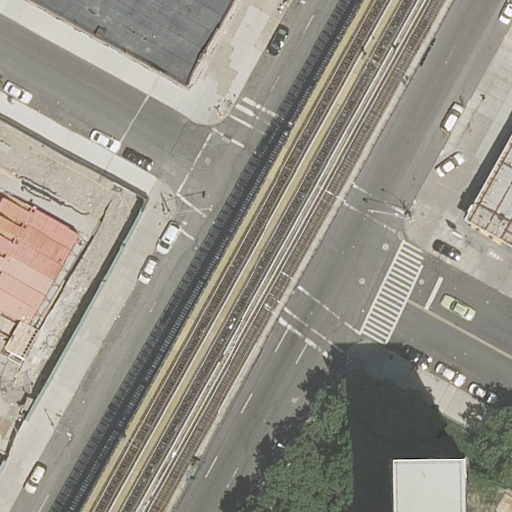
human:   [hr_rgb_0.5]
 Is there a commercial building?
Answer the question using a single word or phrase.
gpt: no

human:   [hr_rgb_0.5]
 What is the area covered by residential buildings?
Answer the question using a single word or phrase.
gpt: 3962m2

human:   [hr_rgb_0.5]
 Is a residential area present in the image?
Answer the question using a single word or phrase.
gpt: yes

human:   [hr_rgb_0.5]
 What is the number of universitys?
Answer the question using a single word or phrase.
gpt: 1

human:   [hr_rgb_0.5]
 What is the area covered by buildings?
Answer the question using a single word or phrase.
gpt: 3962m2

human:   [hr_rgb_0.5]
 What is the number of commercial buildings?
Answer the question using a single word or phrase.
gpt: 0

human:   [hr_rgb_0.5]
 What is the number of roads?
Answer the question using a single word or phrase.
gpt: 3

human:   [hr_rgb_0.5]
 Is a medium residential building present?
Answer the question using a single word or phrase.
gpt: no

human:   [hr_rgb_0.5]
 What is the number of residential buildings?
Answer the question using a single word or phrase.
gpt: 2

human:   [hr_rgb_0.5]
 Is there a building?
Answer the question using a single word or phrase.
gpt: yes

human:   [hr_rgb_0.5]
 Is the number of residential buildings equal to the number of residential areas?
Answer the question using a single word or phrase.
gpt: no

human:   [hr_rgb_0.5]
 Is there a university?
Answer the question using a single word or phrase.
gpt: yes

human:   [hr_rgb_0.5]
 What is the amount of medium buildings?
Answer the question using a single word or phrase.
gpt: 0

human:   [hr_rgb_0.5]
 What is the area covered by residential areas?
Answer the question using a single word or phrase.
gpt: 4140m2

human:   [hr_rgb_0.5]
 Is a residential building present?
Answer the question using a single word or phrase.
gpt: yes

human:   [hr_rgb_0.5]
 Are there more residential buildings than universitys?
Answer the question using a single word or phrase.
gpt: yes

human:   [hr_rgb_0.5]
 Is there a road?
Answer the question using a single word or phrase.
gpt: yes

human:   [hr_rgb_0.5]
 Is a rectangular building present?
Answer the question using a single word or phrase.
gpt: no

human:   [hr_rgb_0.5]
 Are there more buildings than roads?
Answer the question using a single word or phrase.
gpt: no

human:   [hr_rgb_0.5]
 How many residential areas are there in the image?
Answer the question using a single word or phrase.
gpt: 1

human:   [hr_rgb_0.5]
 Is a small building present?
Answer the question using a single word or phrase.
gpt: no

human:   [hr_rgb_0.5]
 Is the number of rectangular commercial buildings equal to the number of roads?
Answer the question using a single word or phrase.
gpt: no

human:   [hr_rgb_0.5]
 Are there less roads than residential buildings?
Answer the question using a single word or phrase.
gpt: no

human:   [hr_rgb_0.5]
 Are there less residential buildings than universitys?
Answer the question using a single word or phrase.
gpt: no

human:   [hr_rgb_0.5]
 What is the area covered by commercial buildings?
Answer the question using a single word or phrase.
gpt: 0m2

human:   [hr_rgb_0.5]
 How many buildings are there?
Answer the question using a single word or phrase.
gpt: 2

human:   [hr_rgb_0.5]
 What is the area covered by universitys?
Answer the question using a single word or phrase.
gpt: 10640m2

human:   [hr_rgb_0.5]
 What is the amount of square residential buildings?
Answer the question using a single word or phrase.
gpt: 0

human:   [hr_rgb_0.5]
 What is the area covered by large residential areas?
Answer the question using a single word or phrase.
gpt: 4140m2

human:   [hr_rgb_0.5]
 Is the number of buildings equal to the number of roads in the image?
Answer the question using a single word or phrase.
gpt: no

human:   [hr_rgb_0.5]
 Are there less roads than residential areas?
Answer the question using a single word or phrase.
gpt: no

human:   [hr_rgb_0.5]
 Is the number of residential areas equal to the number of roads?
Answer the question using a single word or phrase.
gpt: no

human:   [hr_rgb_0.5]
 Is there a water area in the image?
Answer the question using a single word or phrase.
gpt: no

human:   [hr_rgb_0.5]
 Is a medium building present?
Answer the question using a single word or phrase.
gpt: no

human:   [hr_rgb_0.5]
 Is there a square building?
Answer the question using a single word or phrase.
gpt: no

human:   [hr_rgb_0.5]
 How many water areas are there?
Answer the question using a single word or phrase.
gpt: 0

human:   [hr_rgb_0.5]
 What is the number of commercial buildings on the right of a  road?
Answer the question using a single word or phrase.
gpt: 0

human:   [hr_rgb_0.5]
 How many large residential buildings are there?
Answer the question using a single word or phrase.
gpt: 2

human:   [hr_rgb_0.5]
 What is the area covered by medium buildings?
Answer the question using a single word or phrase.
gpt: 0m2

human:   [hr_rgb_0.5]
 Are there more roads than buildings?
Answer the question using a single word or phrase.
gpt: yes

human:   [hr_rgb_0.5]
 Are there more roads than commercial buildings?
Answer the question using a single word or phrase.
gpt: yes

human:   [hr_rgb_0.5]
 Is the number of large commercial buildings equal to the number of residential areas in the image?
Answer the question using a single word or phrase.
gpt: no

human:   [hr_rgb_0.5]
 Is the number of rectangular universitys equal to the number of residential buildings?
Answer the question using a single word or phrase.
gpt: no

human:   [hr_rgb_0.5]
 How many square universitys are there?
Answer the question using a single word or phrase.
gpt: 0

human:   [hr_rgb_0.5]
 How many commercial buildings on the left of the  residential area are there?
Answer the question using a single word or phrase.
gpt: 0

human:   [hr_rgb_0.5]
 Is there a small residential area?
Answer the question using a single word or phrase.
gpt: no

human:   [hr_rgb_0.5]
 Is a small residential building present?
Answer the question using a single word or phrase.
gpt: no

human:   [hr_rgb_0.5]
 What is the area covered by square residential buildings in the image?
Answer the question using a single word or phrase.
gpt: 0m2

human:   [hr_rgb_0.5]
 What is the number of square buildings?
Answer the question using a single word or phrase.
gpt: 0

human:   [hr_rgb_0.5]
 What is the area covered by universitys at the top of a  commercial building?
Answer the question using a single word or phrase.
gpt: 0m2

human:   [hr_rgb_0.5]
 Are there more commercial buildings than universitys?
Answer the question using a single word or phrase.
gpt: no

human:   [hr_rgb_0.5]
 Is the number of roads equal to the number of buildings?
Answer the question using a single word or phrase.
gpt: no

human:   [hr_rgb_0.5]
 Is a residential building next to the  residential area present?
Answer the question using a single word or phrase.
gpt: yes

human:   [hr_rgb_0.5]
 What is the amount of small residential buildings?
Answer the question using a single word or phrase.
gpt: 0

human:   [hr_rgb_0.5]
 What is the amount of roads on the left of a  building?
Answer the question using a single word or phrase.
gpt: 1

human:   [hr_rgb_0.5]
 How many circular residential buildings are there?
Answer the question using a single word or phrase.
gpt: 0

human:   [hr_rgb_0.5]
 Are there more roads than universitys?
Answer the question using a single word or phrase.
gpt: yes

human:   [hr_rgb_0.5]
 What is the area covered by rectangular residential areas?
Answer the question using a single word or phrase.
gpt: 4140m2

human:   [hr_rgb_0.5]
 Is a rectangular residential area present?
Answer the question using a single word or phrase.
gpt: yes

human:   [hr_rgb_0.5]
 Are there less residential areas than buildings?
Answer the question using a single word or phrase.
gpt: yes

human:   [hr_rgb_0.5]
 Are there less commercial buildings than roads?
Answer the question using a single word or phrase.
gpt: yes

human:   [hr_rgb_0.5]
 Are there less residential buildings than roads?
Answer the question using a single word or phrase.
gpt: yes

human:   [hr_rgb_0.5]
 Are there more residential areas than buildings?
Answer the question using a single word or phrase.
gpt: no

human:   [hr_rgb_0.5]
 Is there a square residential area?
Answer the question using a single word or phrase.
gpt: no